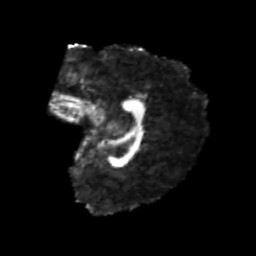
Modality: FA
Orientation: sagittal
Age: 21
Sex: female
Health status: healthy
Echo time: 0.074 s